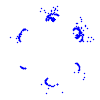
Particle: kaon